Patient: sex F, age 31
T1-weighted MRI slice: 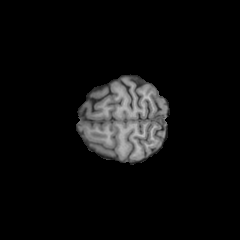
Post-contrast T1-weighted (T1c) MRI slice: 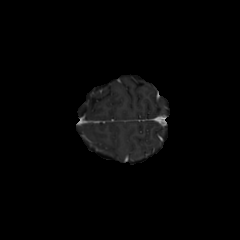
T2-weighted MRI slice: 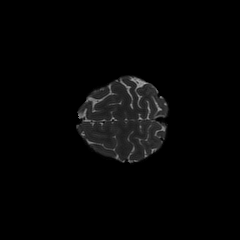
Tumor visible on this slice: no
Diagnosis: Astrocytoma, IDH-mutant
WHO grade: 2